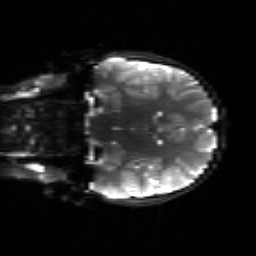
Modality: sbref
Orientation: coronal
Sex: male
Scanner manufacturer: siemens
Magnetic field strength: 3 T
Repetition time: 5 s
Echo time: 0.071 s